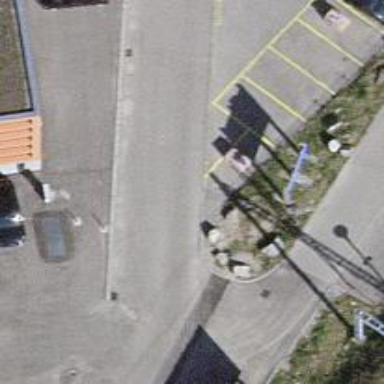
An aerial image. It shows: Bollard.